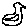
Label: bird